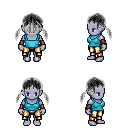
a pixel art fantasy rpg character, female body template, dark elf, purple skin, teal pirate shirt, gold greaves, gray twin-tailed hairstyle, leather bracers, four views (front, back, left, right), 2x2 character sprite sheet, small pixel art, hard edges, no anti-aliasing